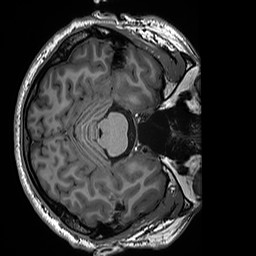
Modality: T1w
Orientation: axial
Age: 42
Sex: male
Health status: healthy
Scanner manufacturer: siemens
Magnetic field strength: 3 T
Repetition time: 2.5 s
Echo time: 0.00299 s